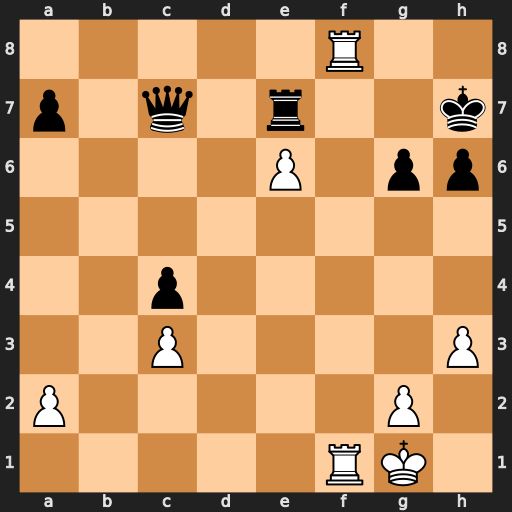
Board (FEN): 5R2/p1q1r2k/4P1pp/8/2p5/2P4P/P5P1/5RK1
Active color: w
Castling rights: -
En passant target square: -
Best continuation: R1f7+ Rxf7 Rxf7+ Qxf7 exf7